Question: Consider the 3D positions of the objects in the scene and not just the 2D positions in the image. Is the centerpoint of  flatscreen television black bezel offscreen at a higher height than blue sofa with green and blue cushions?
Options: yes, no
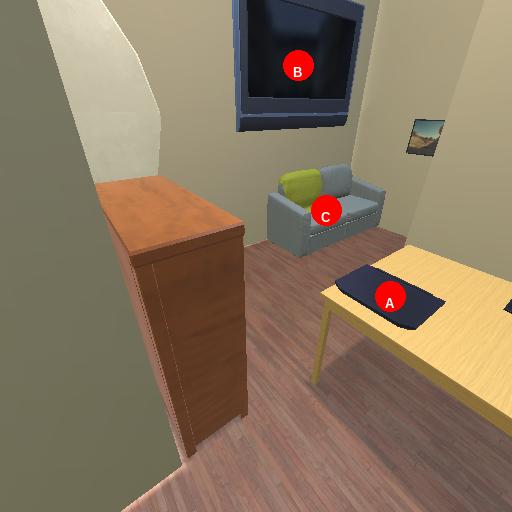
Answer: yes